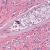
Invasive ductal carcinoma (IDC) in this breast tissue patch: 1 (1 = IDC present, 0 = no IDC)